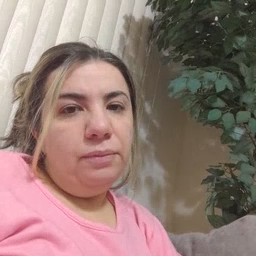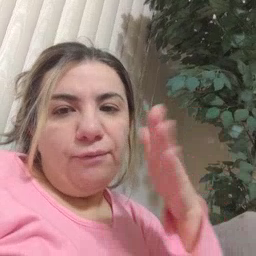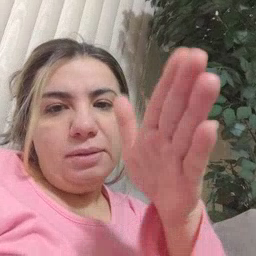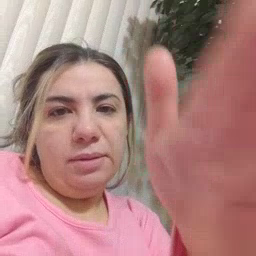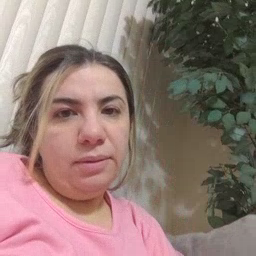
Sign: fish